Question: this is the heatmap of the question. Each task can only be assigned to one person, and each person can only be assigned one task. How to allocate to maximize total profit? (all profits are multiples of ten), and output the maximum profit.
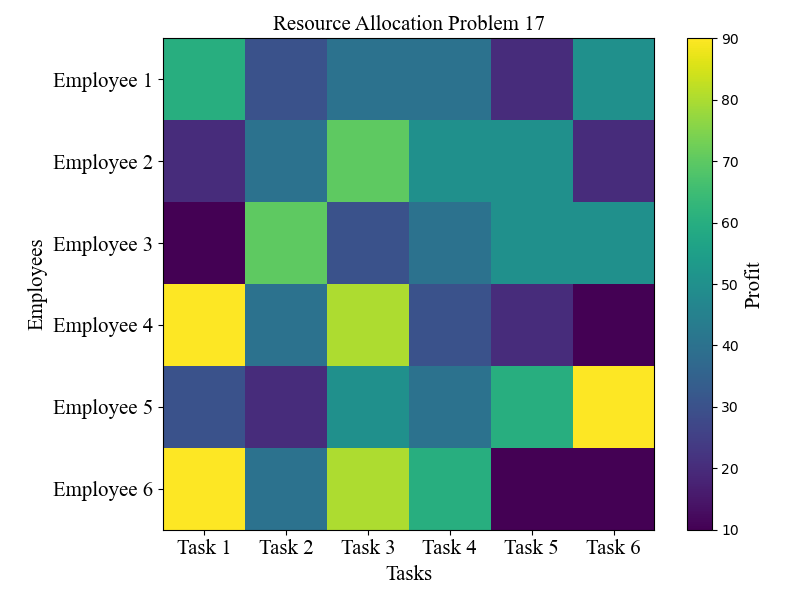
Answer: 420